Question: I'm trying to rename the 'ThisWorkbook' code module of an Excel worksheet using VBA Extensibility.
I accomplish this with the line
'''
ThisWorkbook.VBProject.VBComponents("ThisWorkbook").Name = "wb"
'''
I can see the change in the VB editor and also access the workbook's properties, e.g. 'Debug.? wb.Name'.
However: If I save and close the file and then reopen it, I get strange behavior. If the code module was empty before renaming it, it reverts back to the old empty 'ThisWorkbook' name.
If it was not empty or was populate before the saving, I now have both, an empty 'ThisWorkbook' module (that would fire events if there were any) - and the filled 'wb' module - which does not fire workbook events:

Has anyone seen this behavior - and knows a fix/workaround?
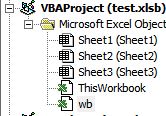
Answer: 'ThisWorkbook.[_CodeName] = "newName"'
When I add references to the 'Microsoft Visual Basic For Applications Extensibility 5.3' and run your line
'''
ThisWorkbook.VBProject.VBComponents("ThisWorkbook").Name = "wb"
'''
The 'ThisWorkbook' Name property isn't actually being modified

Saving and re-opening the file causes a duplication of the 'ThisWorkbook' object

Which pretty much means now I have two 'Workbook' objects within one workbook and both are named 'ThisWorkbook'
---
The workaround is to rename the 'ThisWorkbook' to 'wb' using the window or
'ThisWorkbook.[_CodeName] = "newName"' because 'ThisWorkbook.CodeName' is read-only.